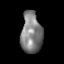
Tissue: skin
Cell type: Others
Senescence score: 0.6758
Nuclear area (px): 847
Mean DAPI intensity: 127.852